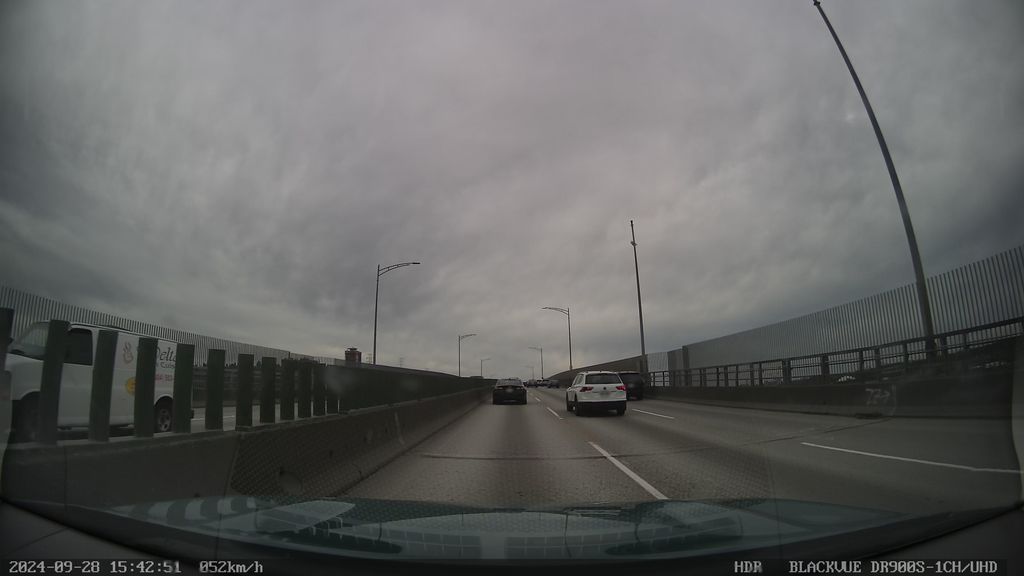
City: vancouver